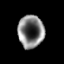
Tissue: lung
Cell type: Myeloid cells
Senescence score: 0.1804
Nuclear area (px): 818
Mean DAPI intensity: 125.834